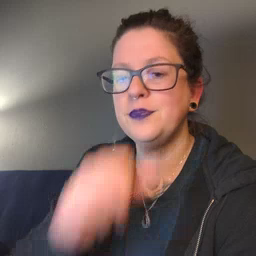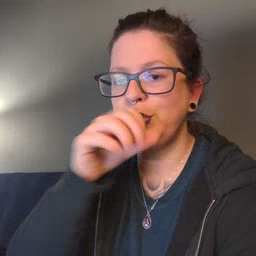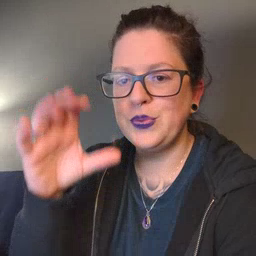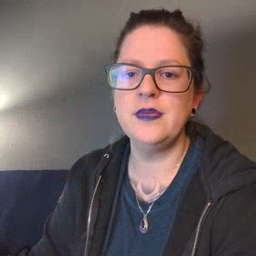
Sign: balloon